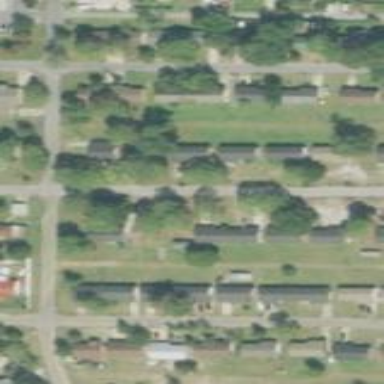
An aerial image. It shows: Residential area composed of single-family homes.